Экспериментатор Глюк исследовал неизвестный газ и обнаружил, что он подчиняется уравнению Менделеева—Клапейрона лишь приближенно. Зависимость его давления $p$ от температуры $T$, объема $V$ и количества молей $
u$ можно описать формулой $$ p=\frac{v R T}{V}+\frac{v^{2}}{V^{2}}(b T-a), $$ где $a$ и $b$ — малые параметры. Глюк предположил, что выражение для внутренней энергии $U$ также немного отличается от формулы в случае идеального газа и имеет вид: $$ U=\frac{3}{2}
u R T-\frac{c
u^{2}}{V} . $$ Размышляя нал различными способами измерения коэффициента $c$, Глюк вспомнил, что КПД цикла Карно зависит только от температур нагревателя и холодильника. Используя это утверждение, он определил значение коэффициента $c$ без проведения измерений.
Найдите $c$, считая известными $a$ и $b$.
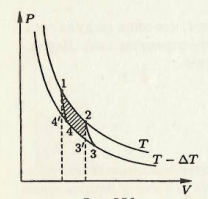
Решение: Рассмотрим малый цикл Карно $1 2 3 4$ (см. рисунок).  При $\Delta T \ll T$ и $\Delta V \ll V$ можно приближенно считать, что совершенная в этом цикле работа равна площади $1 2 3^{\prime} 4^{\prime}$ и пренебречь разностью площадей треугольников $1 4 4^{\prime}$ и $2 3 3^{\prime}$. Поскольку расстояние между изотермами вдоль изохоры$$\Delta p=\Delta T\left(\frac{\nu R}{V}+\frac{\nu^{2}}{V^{2}} b\right),$$то площадь параллелограмма $1 2 3^{\prime} 4^{\prime}$ соответствует работе$$A=\Delta p \Delta V=\Delta T\left(\frac{\nu R}{V}+\frac{\nu^{2}}{V^{2}} b\right) \Delta V .$$КПД цикла Карно$$\eta=\frac{A}{Q_{+}}=\frac{\Delta T}{T},$$откуда теплота, полученная от нагревателя,$$Q_{+}=T\left(\frac{\nu R}{V}+\frac{\nu^{2}}{V^{2}} b\right) \Delta V.$$Согласно первому закону термодинамики $Q_{+}=U_{2}-U_{1}+A_{+}$, причем работа газа на изотерме $T$$$A_{+}=\left(\frac{\nu R T}{V}+\frac{\nu^{2}}{V^{2}}(b T-a)\right) \Delta V.$$Следовательно, $$U_{2}-U_{1}=Q_{+}-A_{+}= a \frac{\nu^{2}}{V^{2}} \Delta V .$$По формуле для внутренней энергии из условия имеем:$$U_{2}-U_{1}=c \nu^{2}\left(\frac{1}{V_{1}}-\frac{1}{V_{2}}\right) \approx c \frac{\nu^{2}}{V^{2}} \Delta V.$$Сравнивая последние два выражения, находим $c=a$.
Ответ: $$ c=a. $$
Темы:
T, Термодинамика, Цикл Карно, Произвольное уравнение состояния, Всероссийские, Циклы, Реальный газ